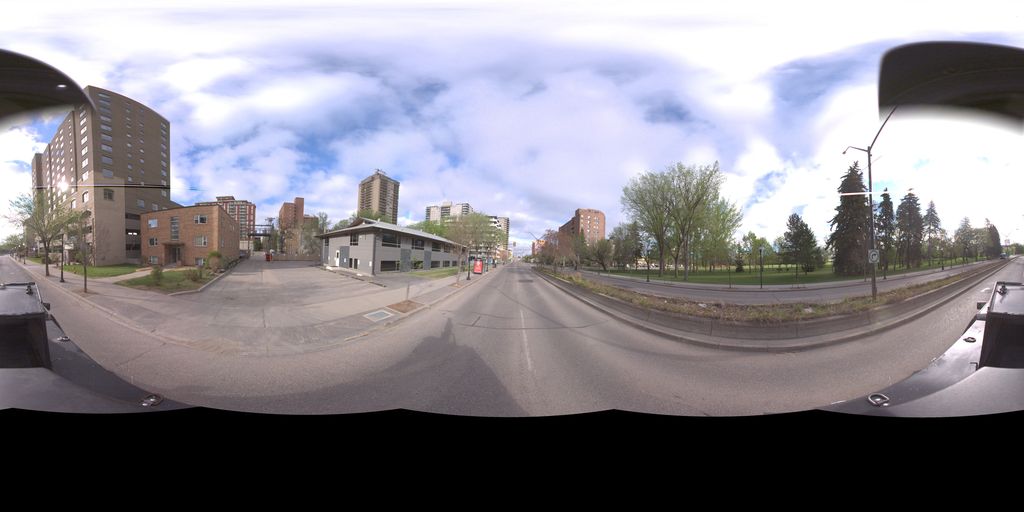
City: saskatoon